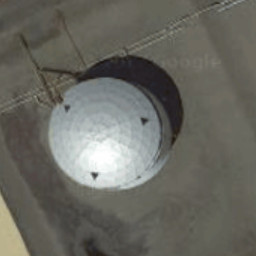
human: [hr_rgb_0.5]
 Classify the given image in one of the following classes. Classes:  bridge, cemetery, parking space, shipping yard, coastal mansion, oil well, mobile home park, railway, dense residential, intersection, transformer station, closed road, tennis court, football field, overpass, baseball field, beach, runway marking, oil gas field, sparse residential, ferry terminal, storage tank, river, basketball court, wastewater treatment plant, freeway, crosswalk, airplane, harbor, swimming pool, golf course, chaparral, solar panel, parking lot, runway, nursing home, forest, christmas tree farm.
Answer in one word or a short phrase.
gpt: storage tank